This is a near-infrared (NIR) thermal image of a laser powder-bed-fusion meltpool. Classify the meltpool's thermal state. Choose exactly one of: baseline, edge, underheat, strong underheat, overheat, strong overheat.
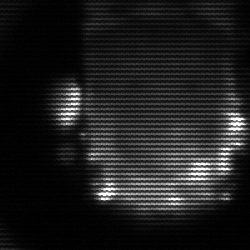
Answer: baseline